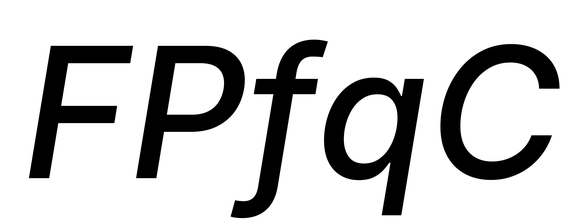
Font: Inter-Italic_Medium_Italic